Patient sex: M
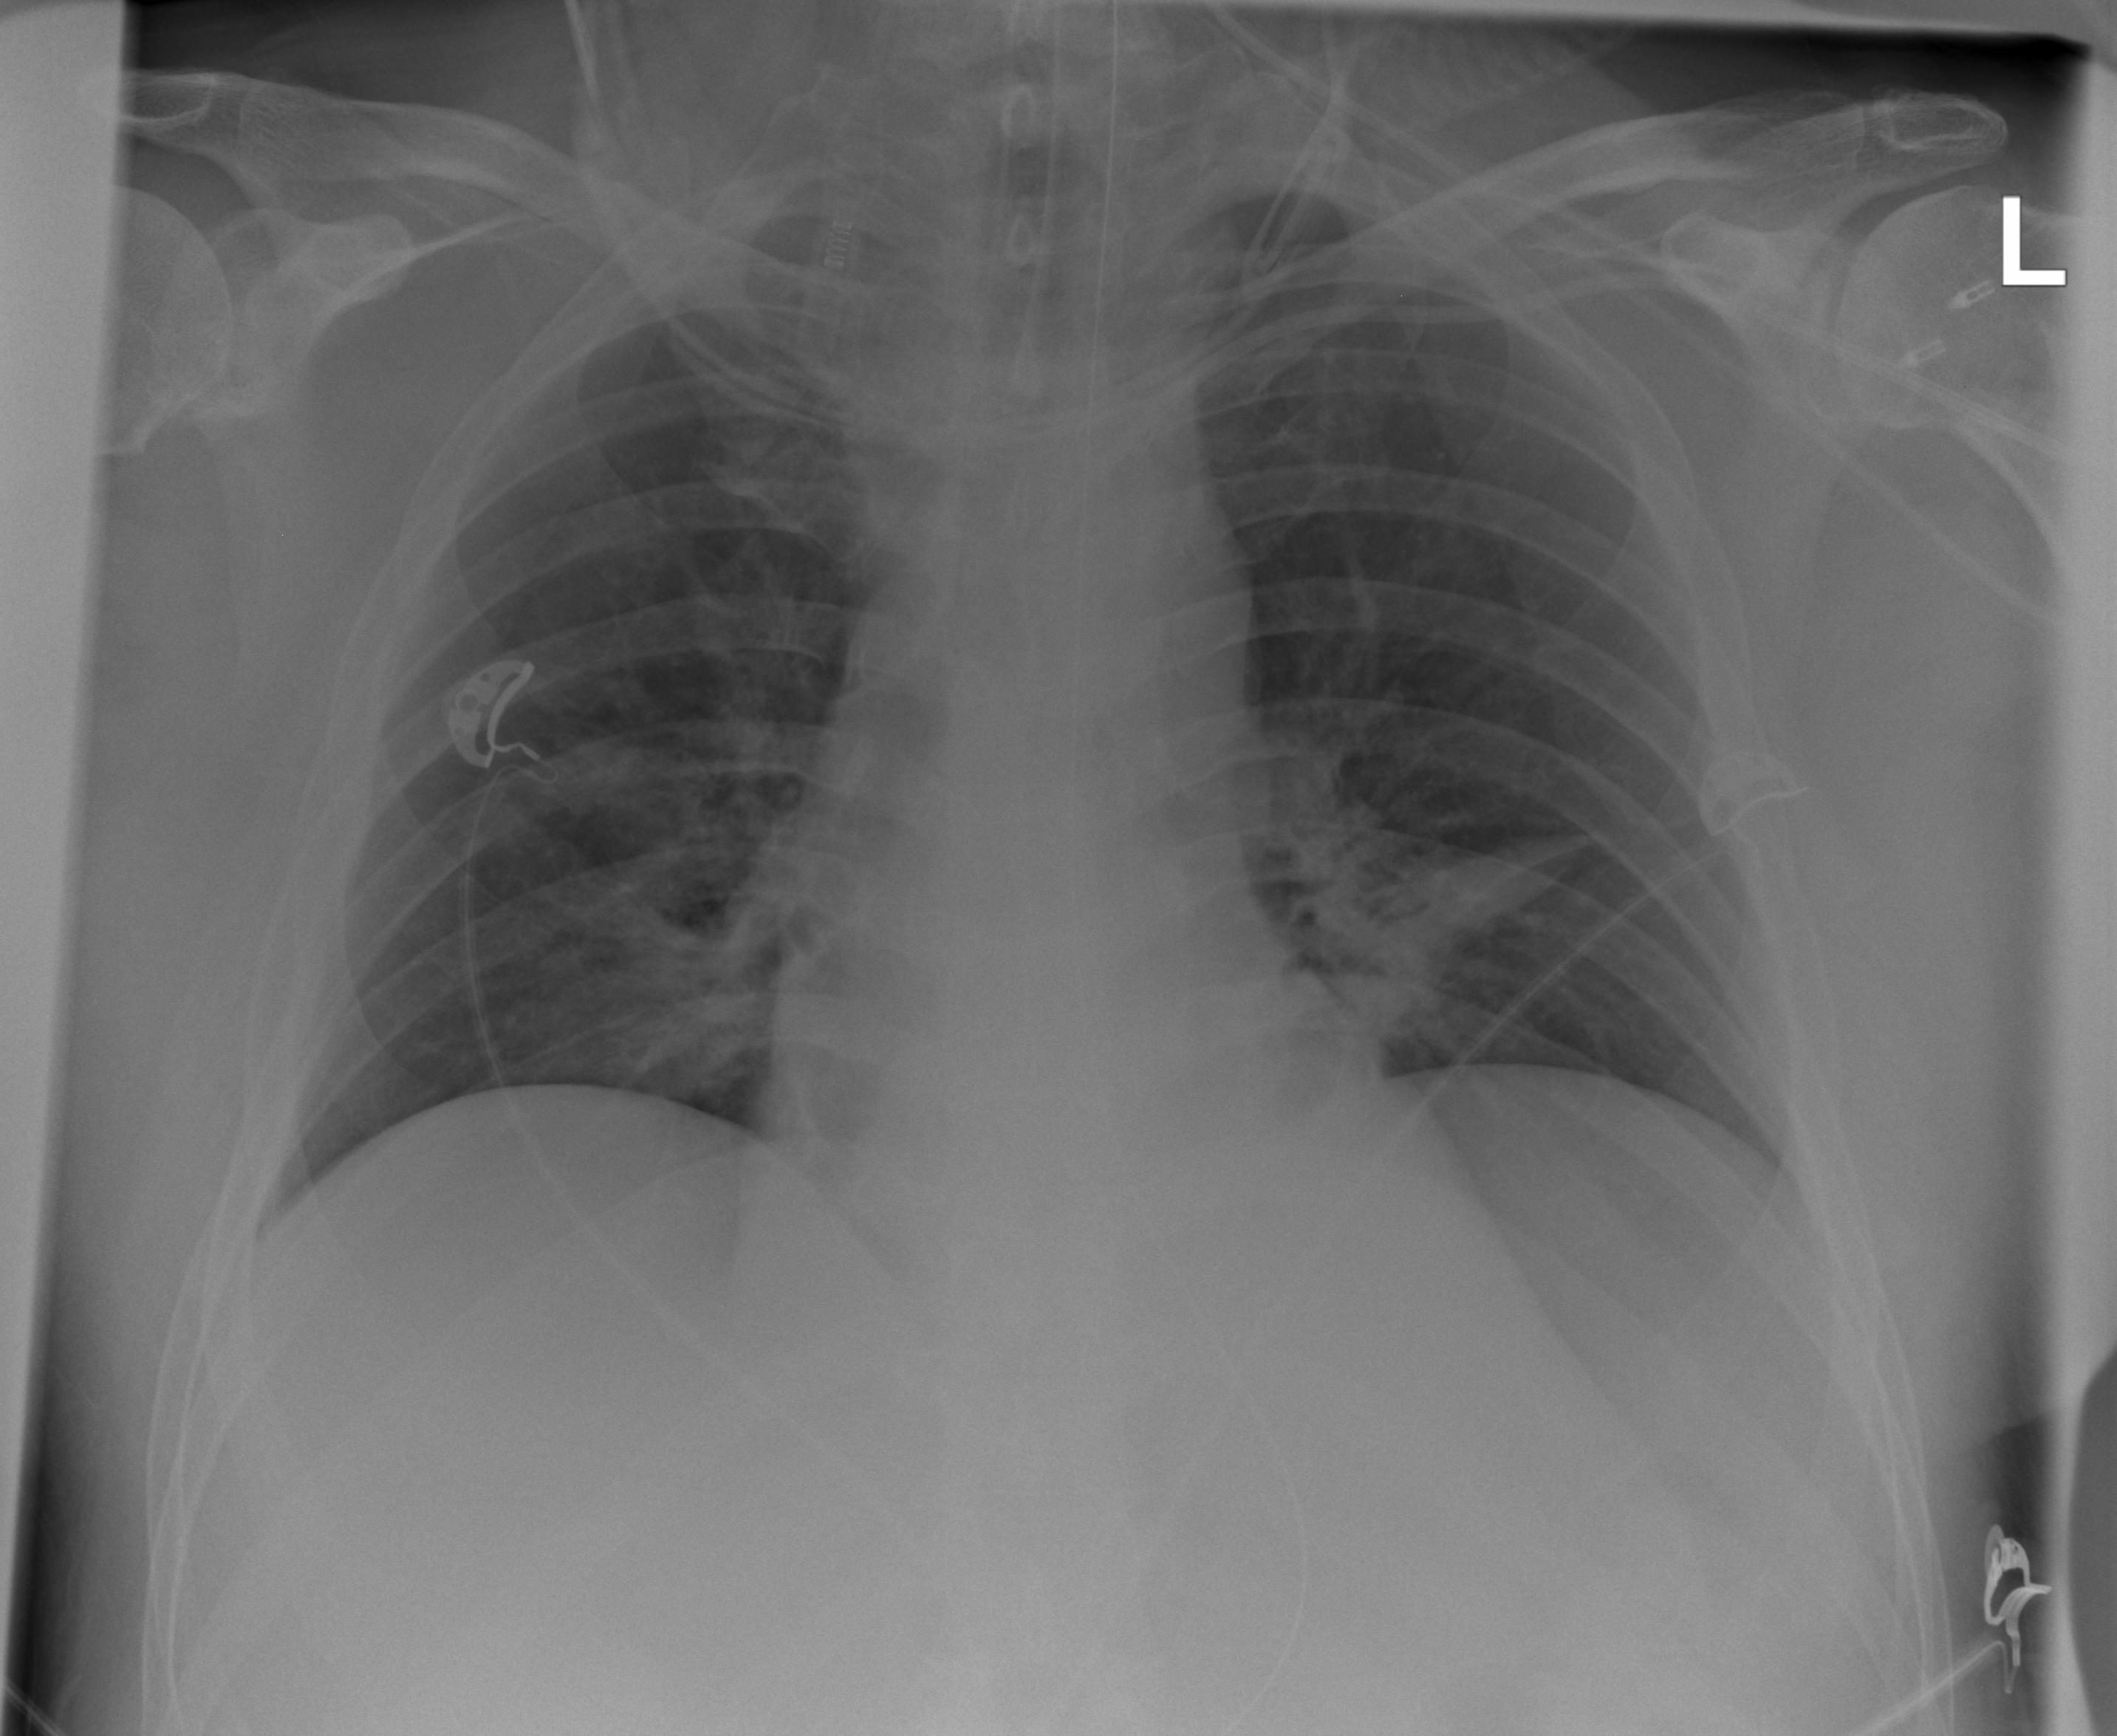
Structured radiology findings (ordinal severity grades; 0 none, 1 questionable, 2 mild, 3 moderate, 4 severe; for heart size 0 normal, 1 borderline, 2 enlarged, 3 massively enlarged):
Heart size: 0
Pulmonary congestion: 0
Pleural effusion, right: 0
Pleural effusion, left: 0
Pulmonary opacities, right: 0
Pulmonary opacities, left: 0
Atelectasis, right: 2
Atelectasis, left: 2